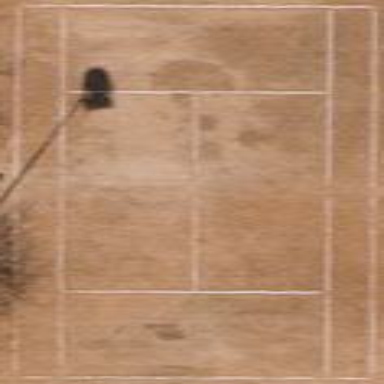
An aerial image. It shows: Sandy tennis court.